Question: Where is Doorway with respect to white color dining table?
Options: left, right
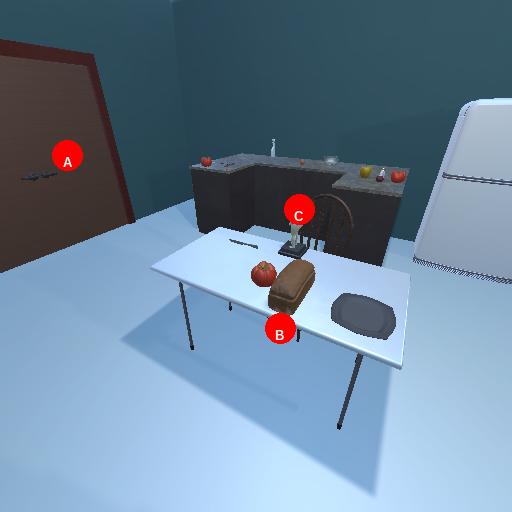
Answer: left